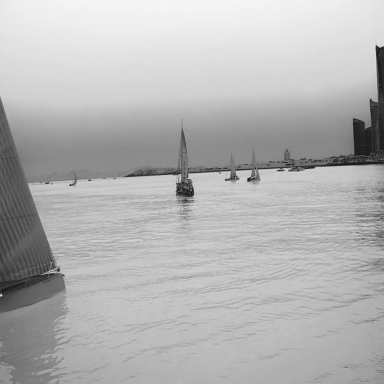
There are 15 objects shown in the infrared image, including seven sailboats, seven canoes, and a container_ship.